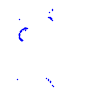
Particle: proton